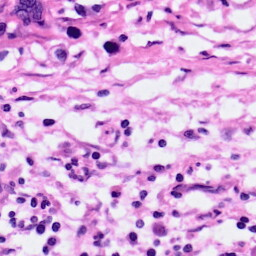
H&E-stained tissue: Pancreatic